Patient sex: F
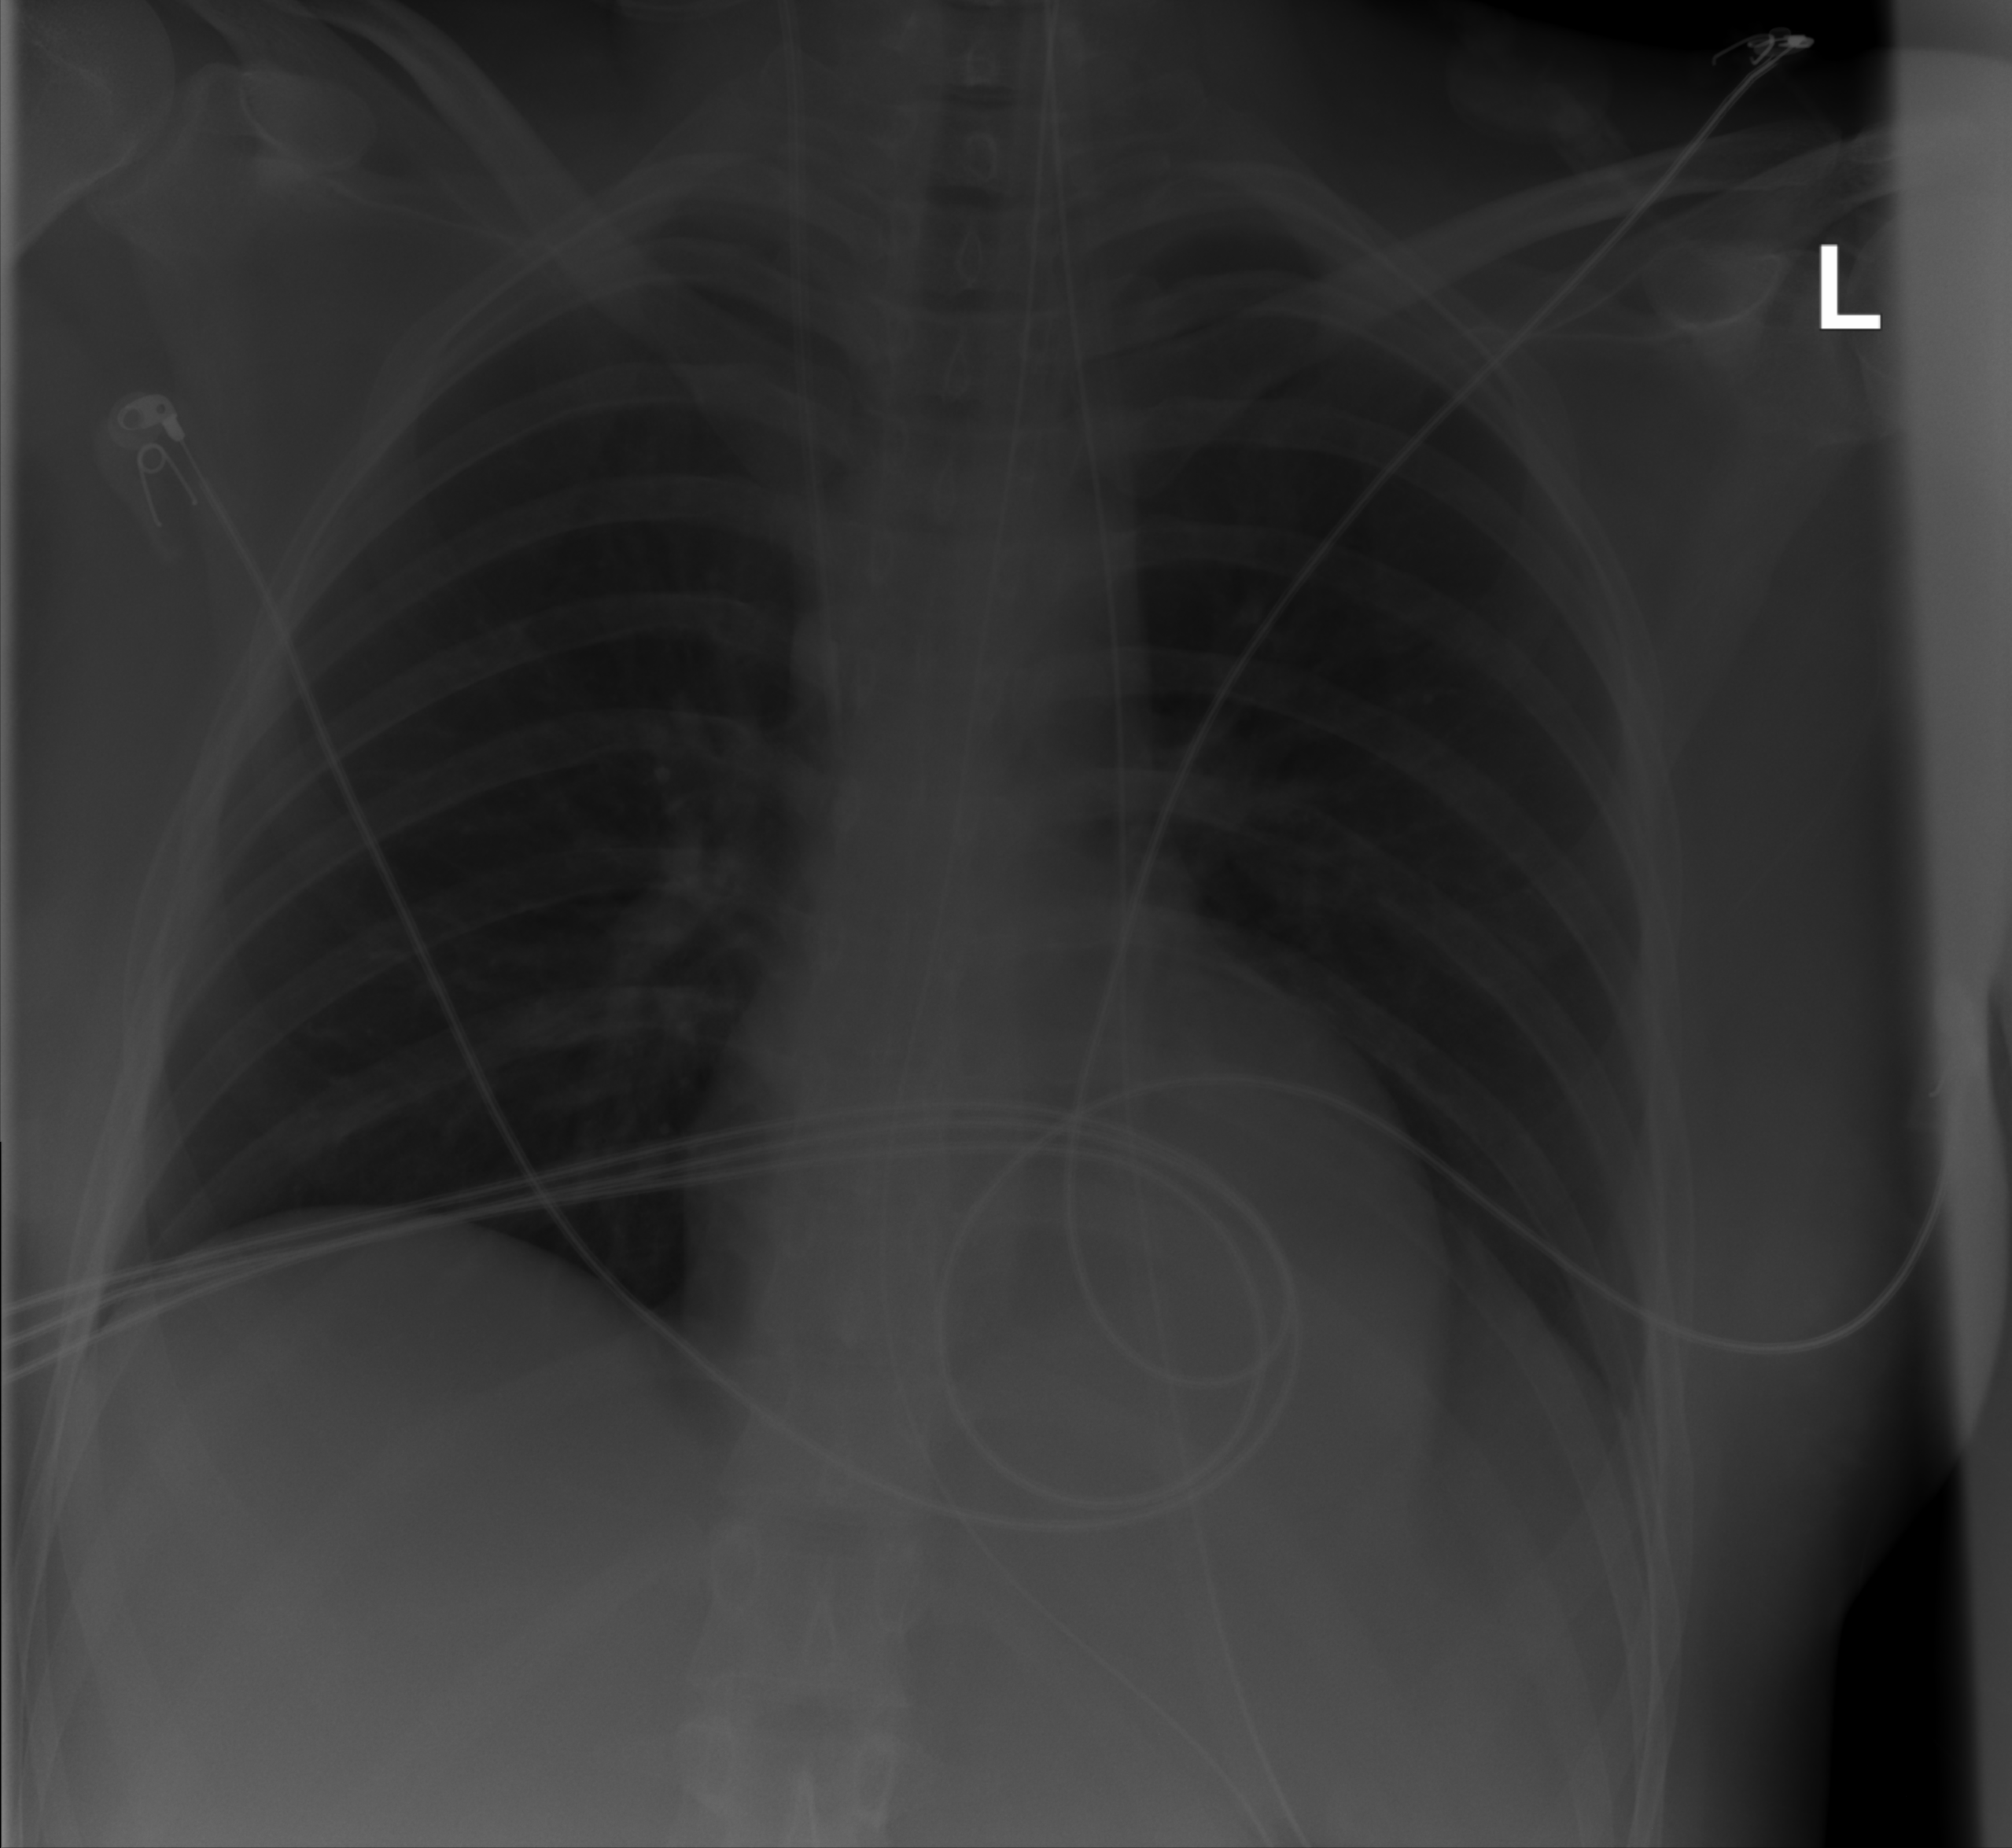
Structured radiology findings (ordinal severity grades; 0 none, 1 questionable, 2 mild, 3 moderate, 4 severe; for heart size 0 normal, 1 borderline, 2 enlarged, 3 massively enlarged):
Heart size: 0
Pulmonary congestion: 0
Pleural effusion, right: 0
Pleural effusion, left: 1
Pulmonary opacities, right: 0
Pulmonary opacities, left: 0
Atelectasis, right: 0
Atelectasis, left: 0